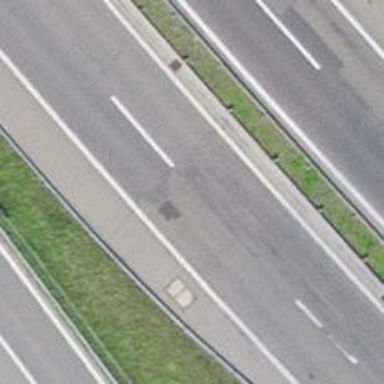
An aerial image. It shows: Motorway.